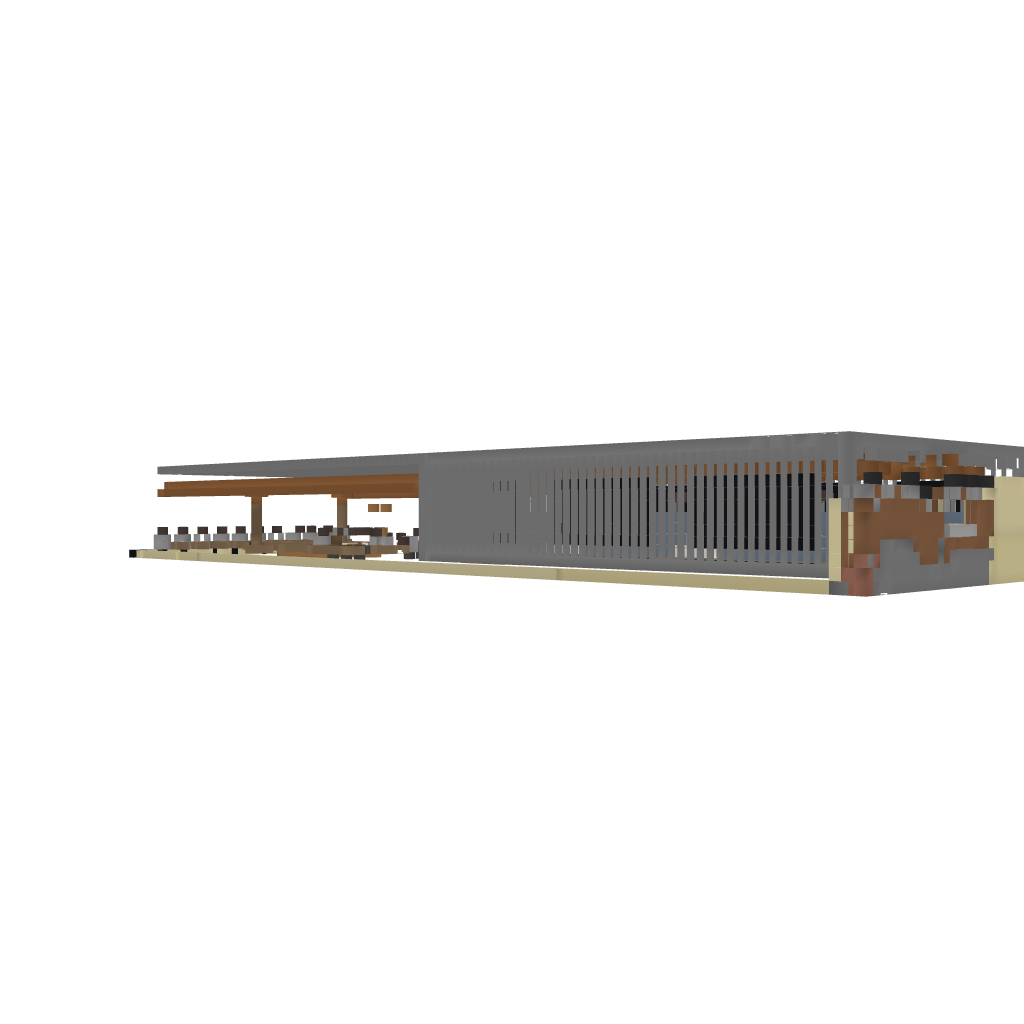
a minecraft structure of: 6 Room Cinema